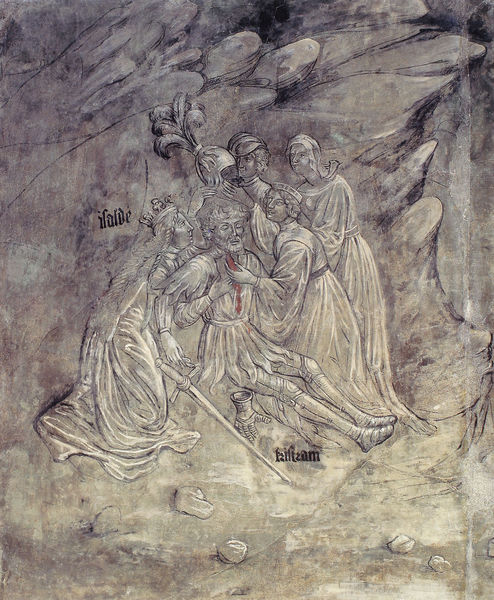
Titel: Schloss Runkelstein, Tristan-Zimmer
Standort: (AUT Tirol), Bozen (EU - AUT - Tirol)
Schlagwörter: berg, felsen, hand, himmel, mann, wunde, aquarell, frauen, menschen, frau, grau, handschuh, hut, männer, schwarz, zeichnung, gürtel, bart, federn, stein, steine, tod, wind, boden, kelch, gewänder, krone, krug, schrift, nebel, krieg, könig, zopf, blut, schwert, soldat, tote, verletzt, helm, rüstung, hilfe, königin, helmbusch, verletzung, verwundet, tunika, mörder, gouache, königing, verwundung, kreidezeichnung, verletzter, isolde, tristan, burgfrollein, heilerinnen, 1610, tristam